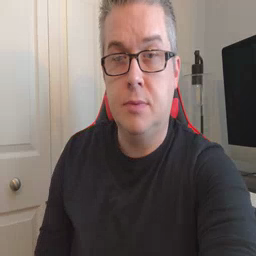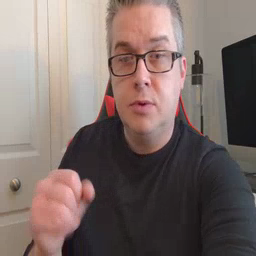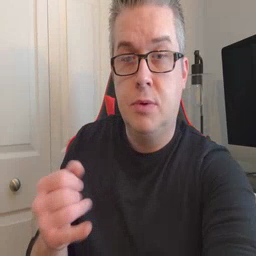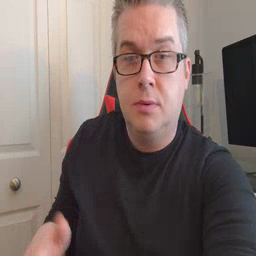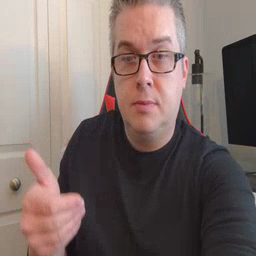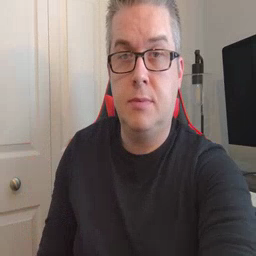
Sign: jeans